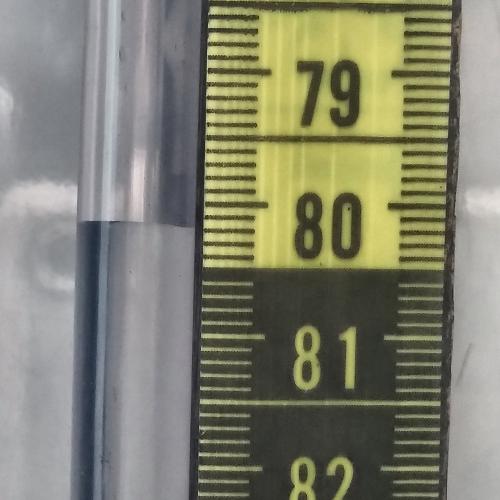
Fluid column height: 80.2 cm